Aerial crown-view tile of a tropical tree (Barro Colorado Island, Panama), acquired 20241216:
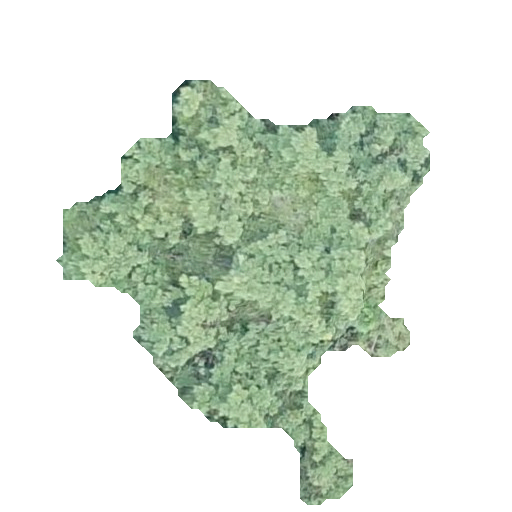
Species: Tabebuia rosea
GBIF accepted scientific name: Tabebuia rosea
Crown area: 121.915 m²